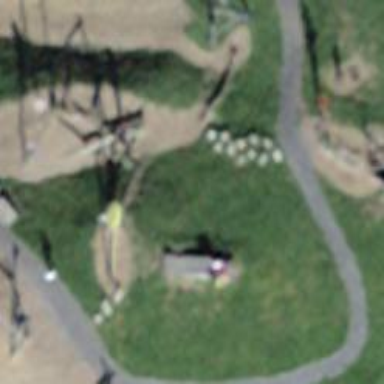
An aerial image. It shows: Playground area for leisure activities on the land.